Question: I have QT installed in my PC, which is using the Visual Studio 2010 compiler

I tested this with a simple hello world application, and it works fine.
However now I am trying to use OpenCV with QT. I have installed Visual Studio 2010 express and professional both, and opencv works fine there. But, when I try to run the OpenCV in QT, I get the following error
'''
main.obj👎 error: LNK2019: unresolved external symbol "public: void __thiscall cv::Mat::deallocate(void)" (?deallocate@Mat@cv@@QAEXXZ) referenced in function "public: void __thiscall cv::Mat::release(void)" (?release@Mat@cv@@QAEXXZ)
main.obj👎 error: LNK2019: unresolved external symbol "void __cdecl cv::fastFree(void *)" (?fastFree@cv@@YAXPAX@Z) referenced in function "public: __thiscall cv::Mat::~Mat(void)" (??1Mat@cv@@QAE@XZ)
main.obj👎 error: LNK2019: unresolved external symbol "int __cdecl cv::waitKey(int)" (?waitKey@cv@@YAHH@Z) referenced in function _main
main.obj👎 error: LNK2019: unresolved external symbol "void __cdecl cv::imshow(class std::basic_string<char,struct std::char_traits<char>,class std::allocator<char> > const &,class cv::_InputArray const &)" (?imshow@cv@@YAXABV?$basic_string@DU?$char_traits@D@std@@V?$allocator@D@2@@std@@ABV_InputArray@1@@Z) referenced in function _main
main.obj👎 error: LNK2019: unresolved external symbol "public: __thiscall cv::_InputArray::_InputArray(class cv::Mat const &)" (??0_InputArray@cv@@QAE@ABVMat@1@@Z) referenced in function _main
main.obj👎 error: LNK2019: unresolved external symbol "void __cdecl cv::namedWindow(class std::basic_string<char,struct std::char_traits<char>,class std::allocator<char> > const &,int)" (?namedWindow@cv@@YAXABV?$basic_string@DU?$char_traits@D@std@@V?$allocator@D@2@@std@@H@Z) referenced in function _main
main.obj👎 error: LNK2019: unresolved external symbol "class cv::Mat __cdecl cv::imread(class std::basic_string<char,struct std::char_traits<char>,class std::allocator<char> > const &,int)" (?imread@cv@@YA?AVMat@1@ABV?$basic_string@DU?$char_traits@D@std@@V?$allocator@D@2@@std@@H@Z) referenced in function _main
release\FirstProject.exe👎 error: LNK1120: 7 unresolved externals
'''
Following is my file's content
'''
#-------------------------------------------------
#
# Project created by QtCreator 2013-04-26T11:15:33
#
#-------------------------------------------------
QT += core
QT -= gui
TARGET = FirstProject
CONFIG += console
CONFIG -= app_bundle
TEMPLATE = app
SOURCES += main.cpp
INCLUDEPATH += C:\opencvuild\includeLIBS += -LC:\opencvuild+c10\lib -lopencv_calib3d240d.lib-lopencv_contrib240d.lib-lopencv_core240d.lib-lopencv_features2d240d.lib-lopencv_flann240d.lib-lopencv_gpu240d.lib-lopencv_haartraining_engined.lib-lopencv_highgui240d.lib-lopencv_imgproc240d.lib-lopencv_legacy240d.lib-lopencv_ml240d.lib-lopencv_nonfree240d.lib-lopencv_objdetect240d.lib-lopencv_photo240d.lib-lopencv_stitching240d.lib-lopencv_ts240d.lib-lopencv_video240d.lib-lopencv_videostab240d.lib
'''
I tried by chainging to the following FirstProject.pro content, but no good at all
'''
#-------------------------------------------------
#
# Project created by QtCreator 2013-04-26T11:15:33
#
#-------------------------------------------------
QT += core
QT -= gui
TARGET = FirstProject
CONFIG += console
CONFIG -= app_bundle
TEMPLATE = app
SOURCES += main.cpp
INCLUDEPATH += C:\opencvuild\includeLIBS += -LC:\opencvuild+c10\lib -lopencv_core240 -lopencv_highgui240 -lopencv_imgproc240 -lopencv_features2d240 -lopencv_calib3d240
'''
Following is my code
'''
#include <iostream>
#include <opencv2/core/core.hpp>
#include <opencv2/highgui/highgui.hpp>
using namespace std;
using namespace cv;
int main()
{
Mat image = imread("D:/Tulips.jpg");
if(!image.data)
{
cout << "Error loading image" << endl;
}
else
{
namedWindow("Image");
imshow("Image",image);
}
waitKey(0);
return 0;
}
'''
Why am I getting this error?
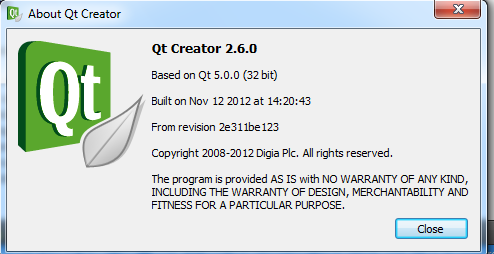
Answer: I found the answer. The only way to remove the issue is adding the libs one by one, with the complete path
'''
LIBS += C:/opencv/build/x86/vc9/lib/opencv_calib3d240.lib
LIBS += C:/opencv/build/x86/vc9/lib/opencv_contrib240.lib
'''